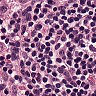
Metastatic tissue present: no